【题型】填空题　【知识点】平面几何　【难度】easy
如图, 四边形 $ABCD \sim$ 四边形 $A'B'C'D'$, $AB = 15$, $AD = 10$, $A'B' = 9$, 则 $A'D'$ 的长为\_\_\_\_\_\_。

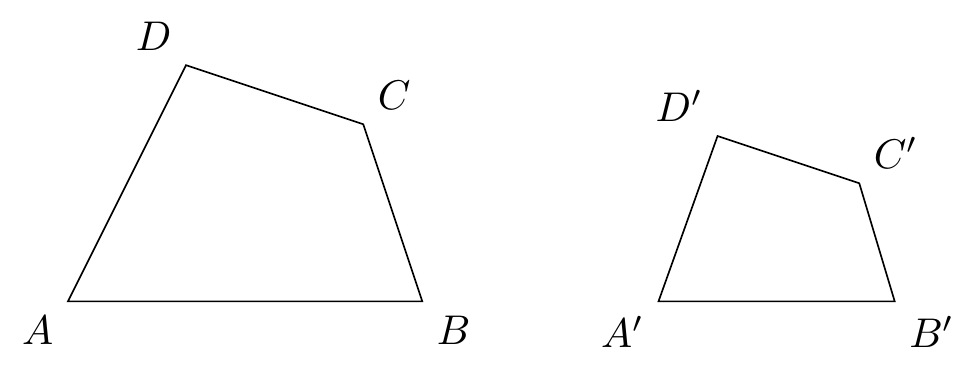
【解答】
解：$\because$ 四边形 $ABCD \sim$ 四边形 $A'B'C'D'$,

$\therefore \frac{AB}{A'B'} = \frac{AD}{A'D'}$,

$\because AB = 15$, $AD = 10$, $A'B' = 9$,

$\therefore \frac{15}{9} = \frac{10}{A'D'}$,

$\therefore A'D' = 6$。

故答案为：6。